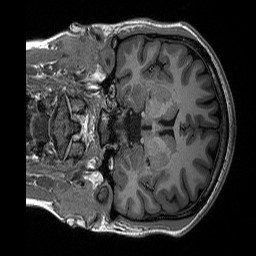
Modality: T1w
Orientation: coronal
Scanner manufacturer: siemens
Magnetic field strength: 3 T
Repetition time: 2.3 s
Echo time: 0.00298 s